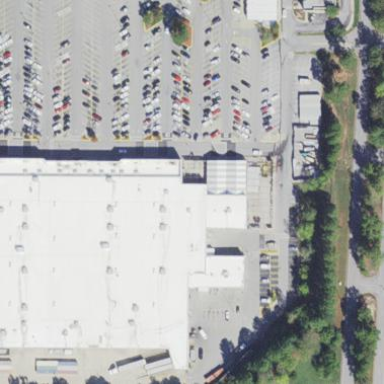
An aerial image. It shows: Supermarket building.